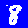
Digit: 8